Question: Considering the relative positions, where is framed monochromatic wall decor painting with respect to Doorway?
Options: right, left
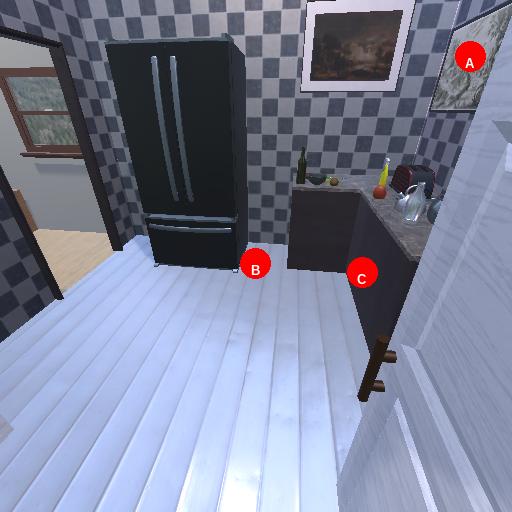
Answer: right